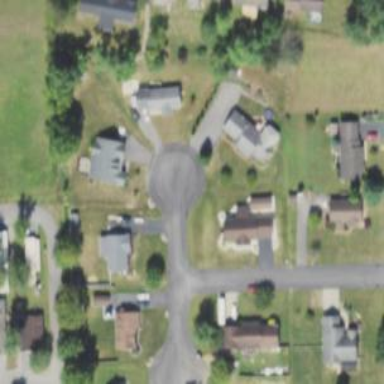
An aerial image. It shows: Circle designated as turning point on the road.